Field crop: tomato
Growth stage: 2
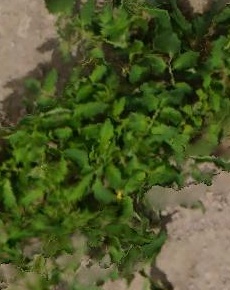
Species: tomato